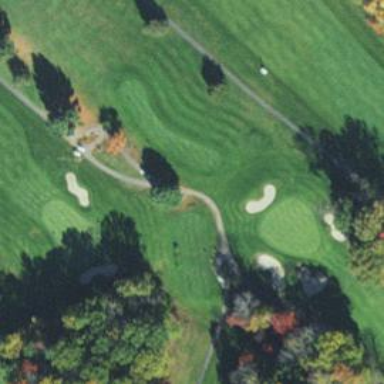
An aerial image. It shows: Service road designated as golf cart path.